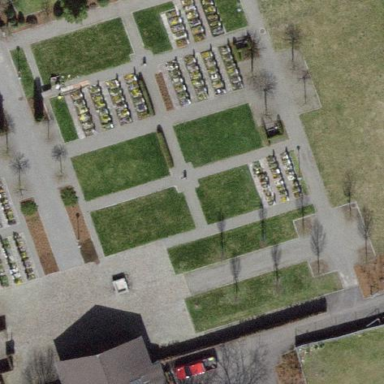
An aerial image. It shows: Cemetery.